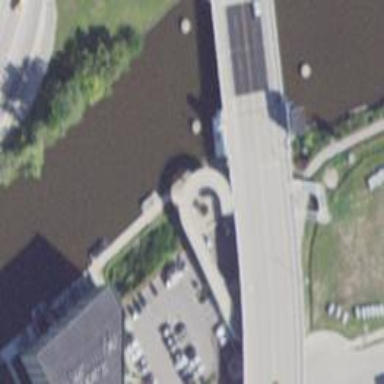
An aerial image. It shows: Bascule movable bridge on cycleway.